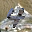
Label: 4